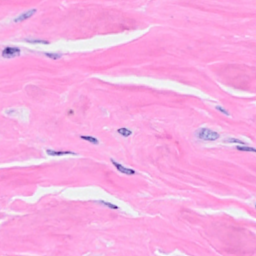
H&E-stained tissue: Breast